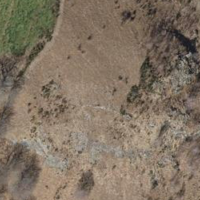
EUNIS habitat code: 41
Species observed at this site:
Barbitistes obtusus